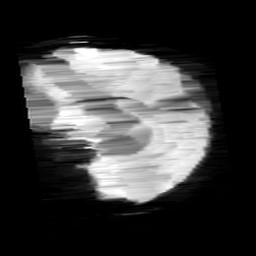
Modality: minIP
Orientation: sagittal
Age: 11
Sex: female
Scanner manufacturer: siemens
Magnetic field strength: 3 T
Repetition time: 0.027 s
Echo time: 0.02 s